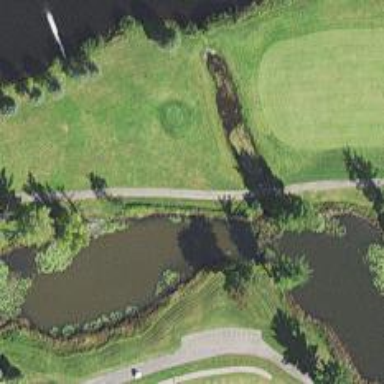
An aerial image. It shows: Path for golf carts.